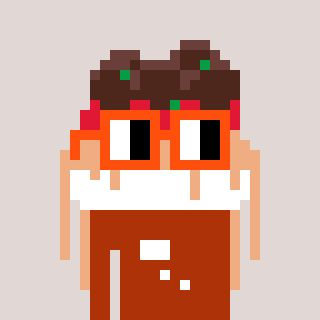
a pixel art character with square orange glasses, a spaghetti-shaped head and a hotbrown-colored body on a warm background